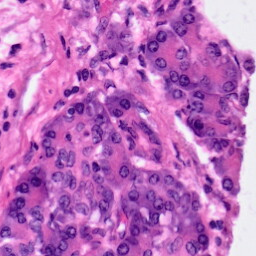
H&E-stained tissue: Pancreatic